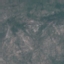
Label: HerbaceousVegetation